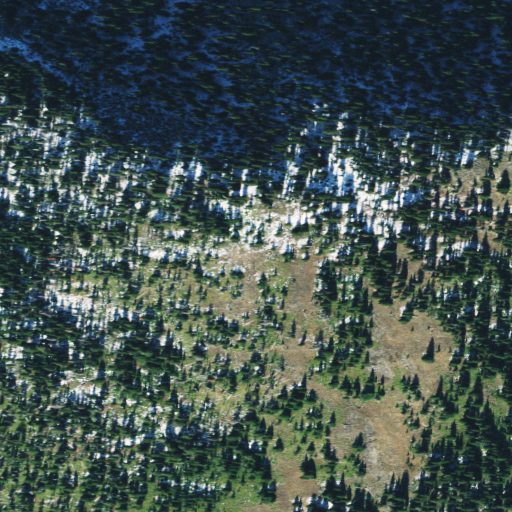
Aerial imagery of mountain in Idaho named Roberts Mountain containing evergreen forest and shrub